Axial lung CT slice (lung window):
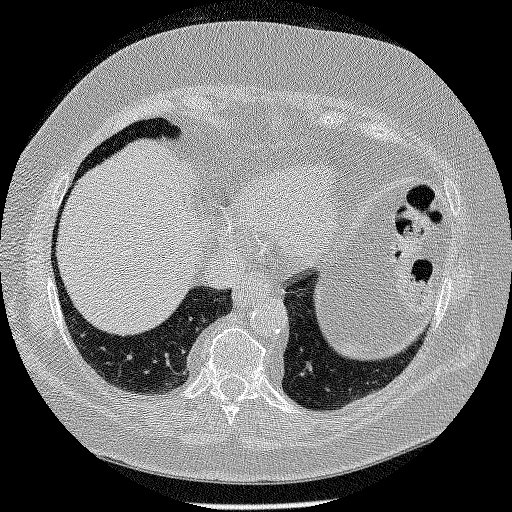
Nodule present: no